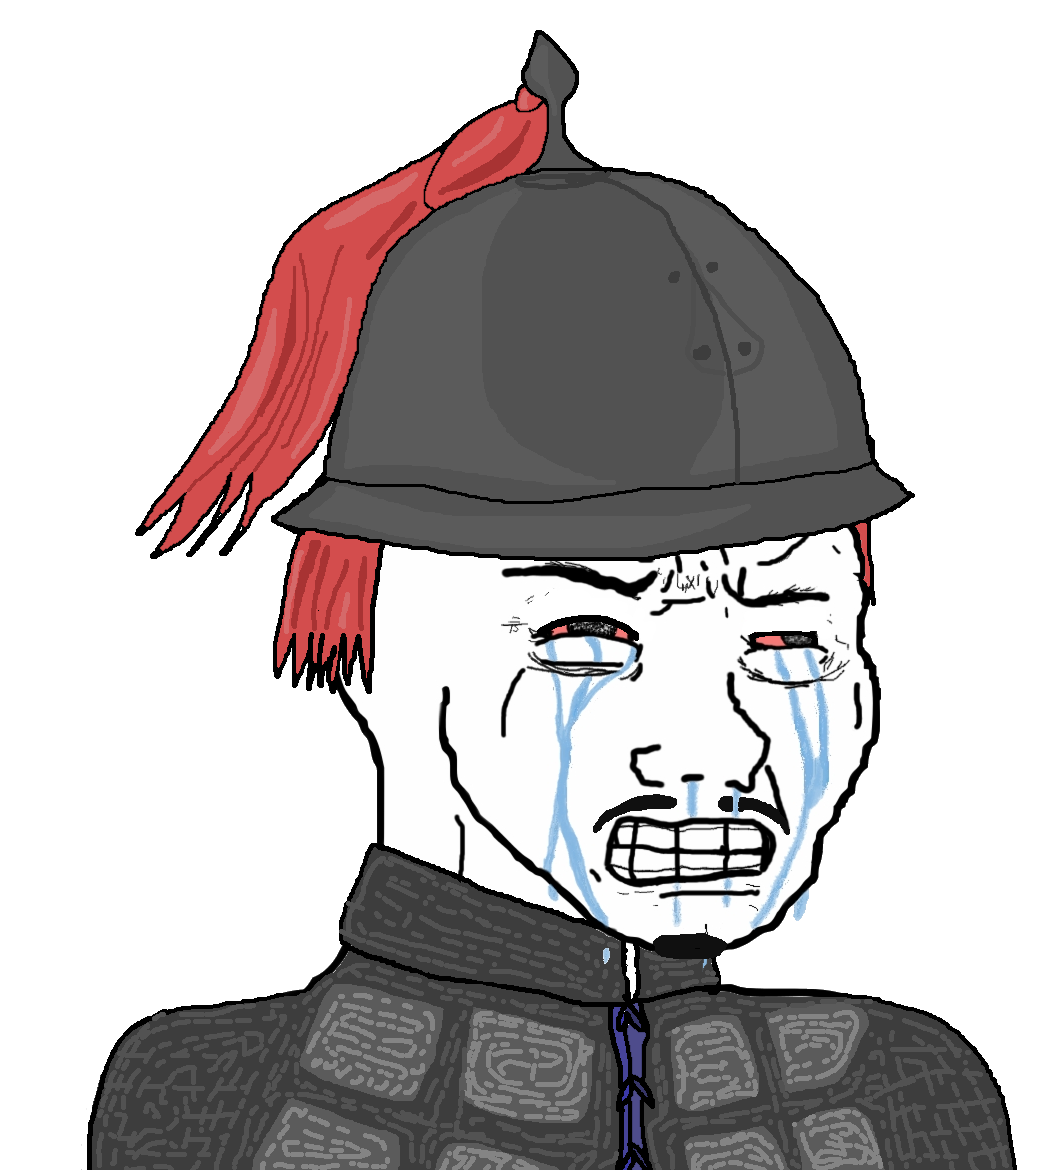
Label: 5_Crying_Wojak